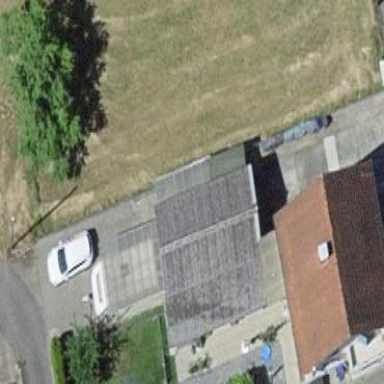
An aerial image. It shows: Building with tiled roof.